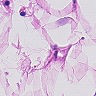
Metastatic tissue present: no